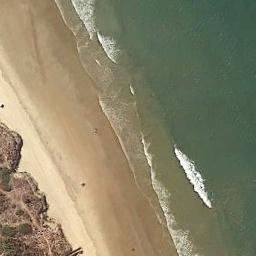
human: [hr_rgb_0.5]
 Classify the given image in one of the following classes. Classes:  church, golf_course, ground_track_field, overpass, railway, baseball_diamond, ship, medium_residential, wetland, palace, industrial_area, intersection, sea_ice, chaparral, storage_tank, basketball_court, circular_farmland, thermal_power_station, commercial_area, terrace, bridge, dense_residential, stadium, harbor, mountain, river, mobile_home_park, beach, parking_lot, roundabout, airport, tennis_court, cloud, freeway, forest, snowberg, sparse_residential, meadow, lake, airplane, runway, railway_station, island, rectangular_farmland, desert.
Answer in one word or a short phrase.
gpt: beach